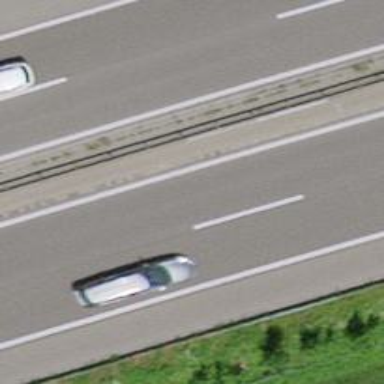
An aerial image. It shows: View of motorway.